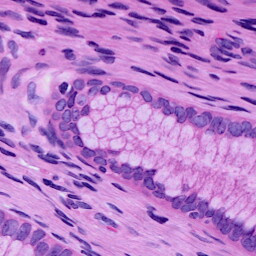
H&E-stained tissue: Cervix